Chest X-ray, PA view. Patient: 39 years old, sex M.
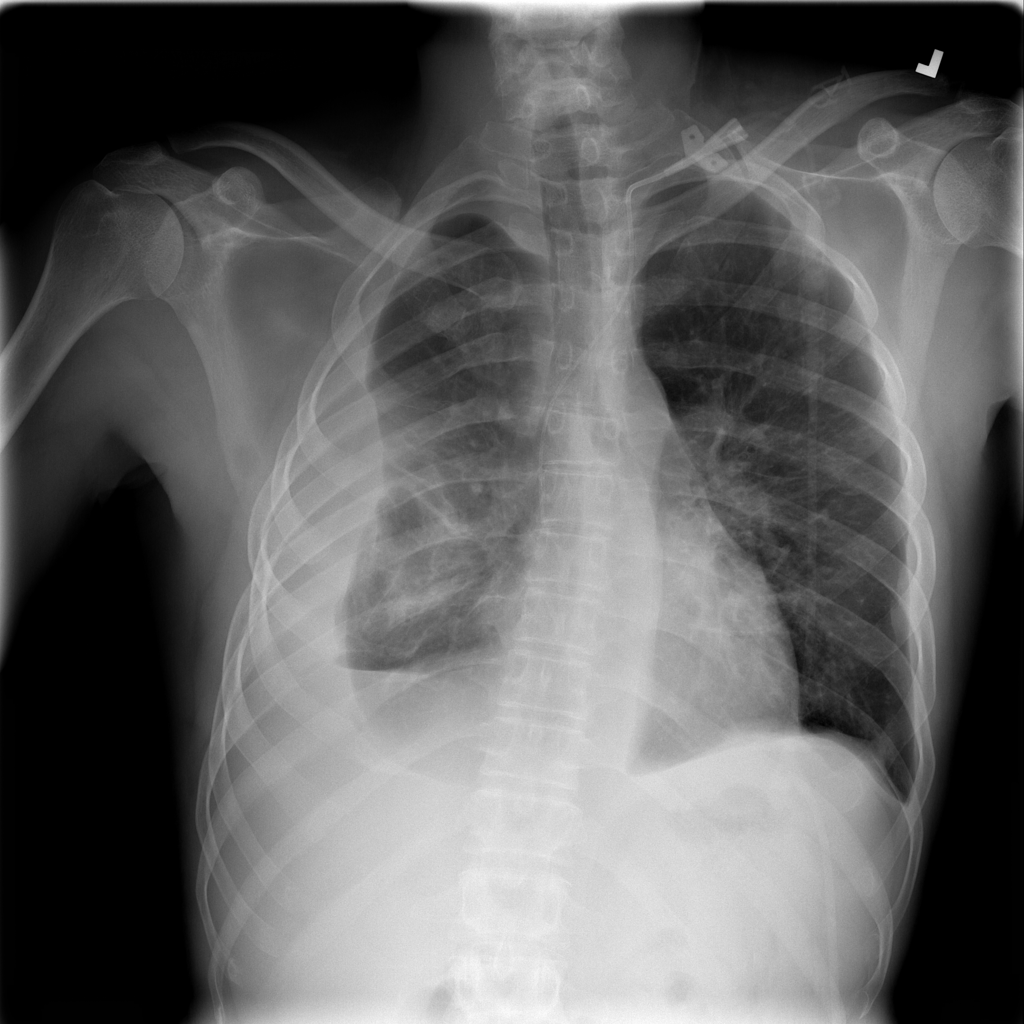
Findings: Effusion, Pleural_Thickening